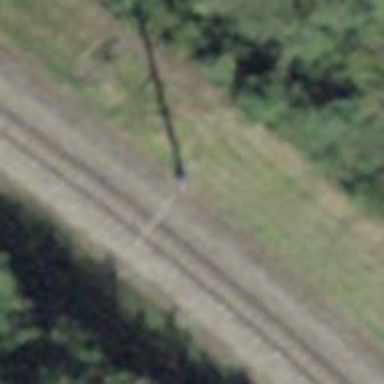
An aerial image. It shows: Power pole.